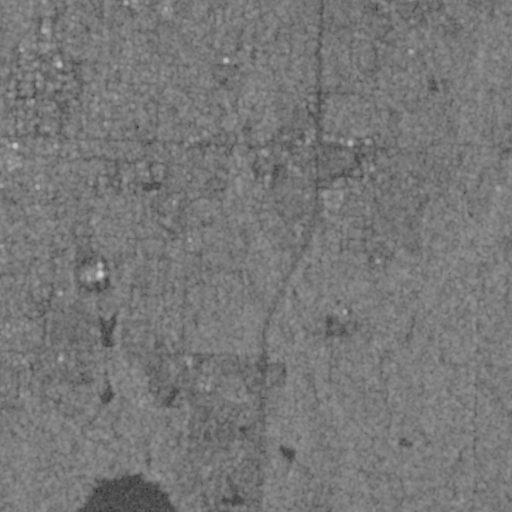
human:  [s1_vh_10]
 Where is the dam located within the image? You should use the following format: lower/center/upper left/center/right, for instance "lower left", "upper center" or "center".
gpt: The dam is located in the lower left of the image.
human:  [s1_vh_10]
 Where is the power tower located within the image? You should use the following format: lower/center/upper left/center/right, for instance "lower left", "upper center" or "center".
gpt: The power tower is located in the upper right of the image.
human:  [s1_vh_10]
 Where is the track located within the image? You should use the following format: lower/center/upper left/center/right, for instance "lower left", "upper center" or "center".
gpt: The track is located in the center left of the image.
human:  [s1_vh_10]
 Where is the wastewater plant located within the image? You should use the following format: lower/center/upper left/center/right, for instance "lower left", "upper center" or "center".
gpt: The wastewater plant is located in the center right of the image.
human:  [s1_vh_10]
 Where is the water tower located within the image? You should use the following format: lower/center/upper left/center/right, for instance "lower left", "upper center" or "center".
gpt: The water tower is located in the upper left of the image.
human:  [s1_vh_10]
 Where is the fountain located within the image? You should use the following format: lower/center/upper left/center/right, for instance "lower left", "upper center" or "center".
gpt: The fountain is located in the upper left of the image.
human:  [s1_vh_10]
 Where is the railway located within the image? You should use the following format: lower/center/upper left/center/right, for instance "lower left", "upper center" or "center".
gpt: The railway is located in the left of the image.
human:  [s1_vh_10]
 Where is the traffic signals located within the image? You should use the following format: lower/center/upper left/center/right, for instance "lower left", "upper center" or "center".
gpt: The traffic signals is located in the upper left of the image.
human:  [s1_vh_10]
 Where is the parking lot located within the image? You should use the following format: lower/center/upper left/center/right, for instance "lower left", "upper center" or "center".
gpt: There is no parking lot in the image.

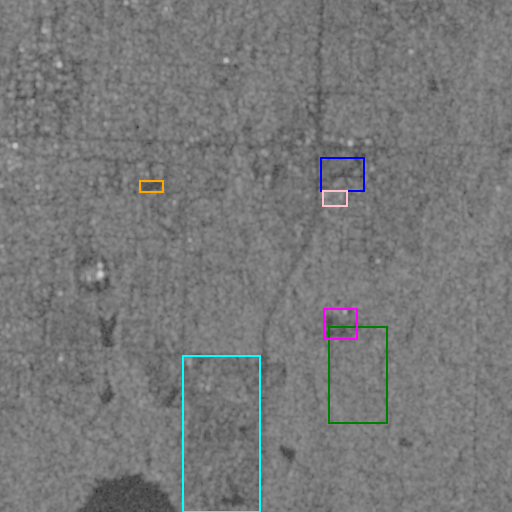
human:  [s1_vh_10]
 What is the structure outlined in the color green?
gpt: The structure outlined in green is a crop field.
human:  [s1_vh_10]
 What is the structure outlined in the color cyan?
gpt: The structure outlined in cyan is a park.
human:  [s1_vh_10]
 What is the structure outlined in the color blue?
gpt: The structure outlined in blue is a parking lot.
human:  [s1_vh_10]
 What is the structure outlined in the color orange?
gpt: The structure outlined in orange is a track.
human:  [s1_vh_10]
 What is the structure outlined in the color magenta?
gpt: The structure outlined in magenta is a wastewater plant.
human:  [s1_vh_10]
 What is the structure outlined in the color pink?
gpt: The structure outlined in pink is a building.
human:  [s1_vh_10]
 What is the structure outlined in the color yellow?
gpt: There is no yellow outline.